Question: I have an application with 'Chart control' that dynamic updated with data via timer:
'''
Series series;
MyObject obj...
series = new Series();
chart1.Series.Add(series);
//chart1.Legends.Add(new Legend("DifferentLegend"));
//chart1.Legends["DifferentLegend"].DockedToChartArea = "Default";
//chart1.Series["Series1"].Legend = "DifferentLegend";
//chart1.Series["Series1"].IsVisibleInLegend = true;
series.Color = Color.Blue;
series.ChartType = SeriesChartType.Line;
series.BorderWidth = 3;
chart1.Series.Add(series);
//chart1.ChartAreas[0].AxisX.MajorGrid.LineColor = Color.White;
//chart1.ChartAreas[0].AxisY.MajorGrid.LineColor = Color.White;
chart1.ChartAreas[0].AxisX.MajorGrid.LineWidth = 0;
chart1.ChartAreas[0].AxisY.MajorGrid.LineWidth = 0;
chart1.ChartAreas[0].AxisX.Maximum = 4;
chart1.ChartAreas[0].AxisX.Interval = 1;
chart1.ChartAreas[0].AxisX.IsStartedFromZero = true;
chart1.ChartAreas[0].AxisX.IntervalOffsetType = DateTimeIntervalType.Number;
'''
Timer tick:
'''
private void chartTimer_Tick(object sender, EventArgs e)
{
series.Points.Add(obj.BitsPerSecond * 0.000001);
}
'''
I want to change it style and remove the squares from the control:

How can I do that?
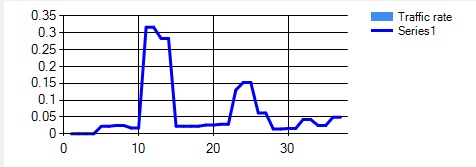
Answer: Try This:
'''
chart1.ChartAreas[0].AxisX.MajorGrid.LineWidth = 0;
chart1.ChartAreas[0].AxisX.MinorGrid.LineWidth = 0;
chart1.ChartAreas[0].AxisY.MajorGrid.LineWidth = 0;
chart1.ChartAreas[0].AxisY.MinorGrid.LineWidth = 0;
'''
To disable 'X-Axis' Labels from the Chart :
'''
chart1.ChartAreas[0].AxisX.LabelStyle.Enabled = false;
'''